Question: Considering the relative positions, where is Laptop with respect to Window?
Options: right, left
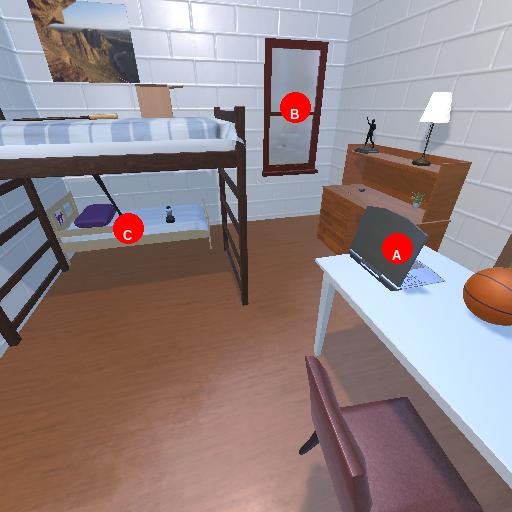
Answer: right